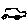
Label: car